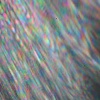
Label: sunburn